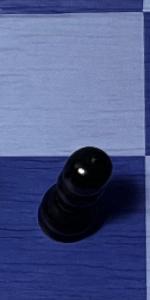
Label: Pawn_Black